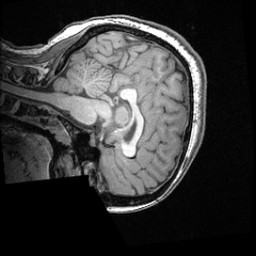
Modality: T1w
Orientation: sagittal
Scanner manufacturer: ge
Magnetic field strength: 3 T
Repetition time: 0.008572 s
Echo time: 0.003384 s